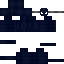
A female skeleton skin with dark skin, wearing bald dressed in a black hoodie and black pants, featuring a closed mouth.